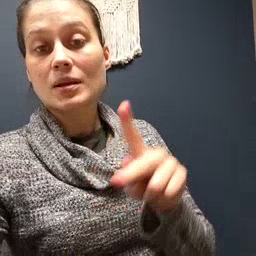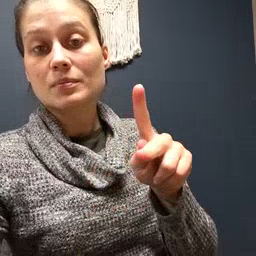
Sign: pajamas